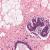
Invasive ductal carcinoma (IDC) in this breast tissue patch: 0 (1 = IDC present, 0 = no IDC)